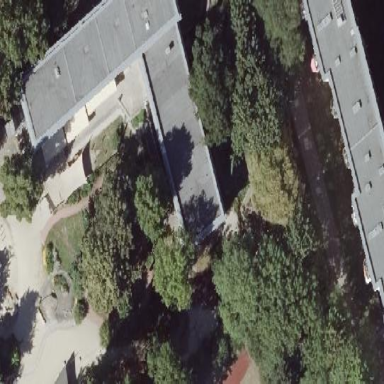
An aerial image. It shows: Kindergarten.